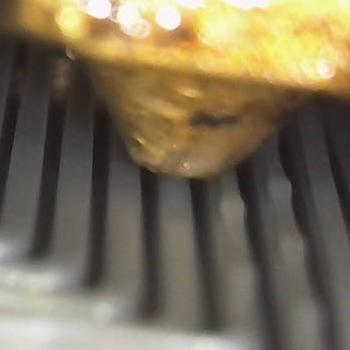
Flow rate: 33%